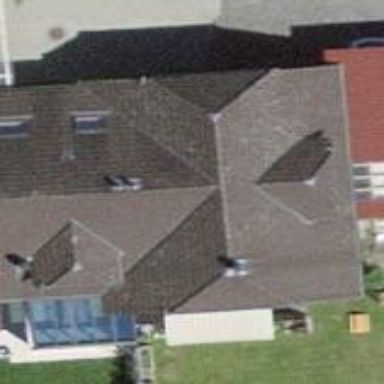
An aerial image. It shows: Terrace building.